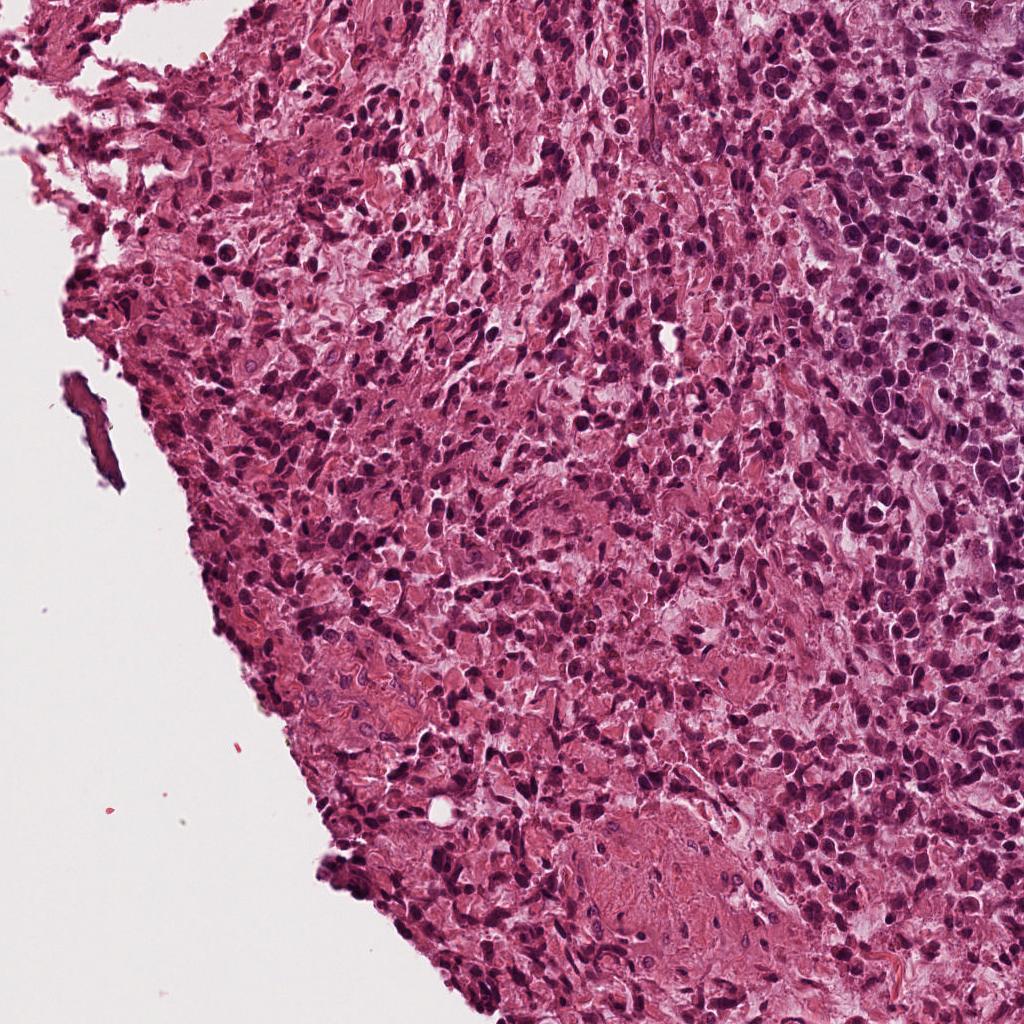
Label: Viable